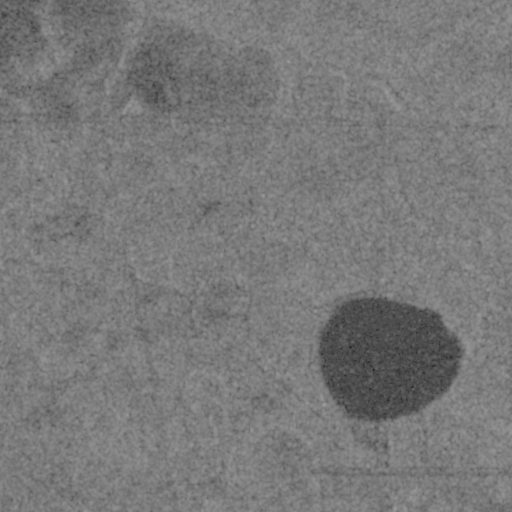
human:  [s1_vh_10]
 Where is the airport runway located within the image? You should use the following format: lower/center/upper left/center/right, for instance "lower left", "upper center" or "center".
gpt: The airport runway is located in the lower right of the image.
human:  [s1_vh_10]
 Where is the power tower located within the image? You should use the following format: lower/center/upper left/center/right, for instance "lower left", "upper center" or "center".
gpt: The power tower is located in the upper left of the image.
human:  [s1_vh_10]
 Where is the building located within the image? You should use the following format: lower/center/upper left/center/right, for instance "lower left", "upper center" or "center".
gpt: The building is located in the lower right of the image.
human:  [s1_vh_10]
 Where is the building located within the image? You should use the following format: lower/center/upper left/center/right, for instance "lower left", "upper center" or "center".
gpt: The building is located in the lower right of the image.
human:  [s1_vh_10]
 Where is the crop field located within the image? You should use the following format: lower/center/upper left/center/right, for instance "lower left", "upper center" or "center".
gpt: There is no crop field in the image.

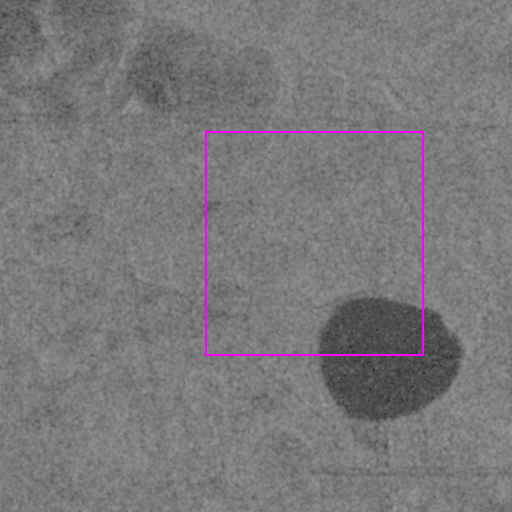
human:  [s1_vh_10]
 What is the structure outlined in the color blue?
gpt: There is no blue outline.
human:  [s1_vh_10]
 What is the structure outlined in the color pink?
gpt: There is no structure outlined in pink.